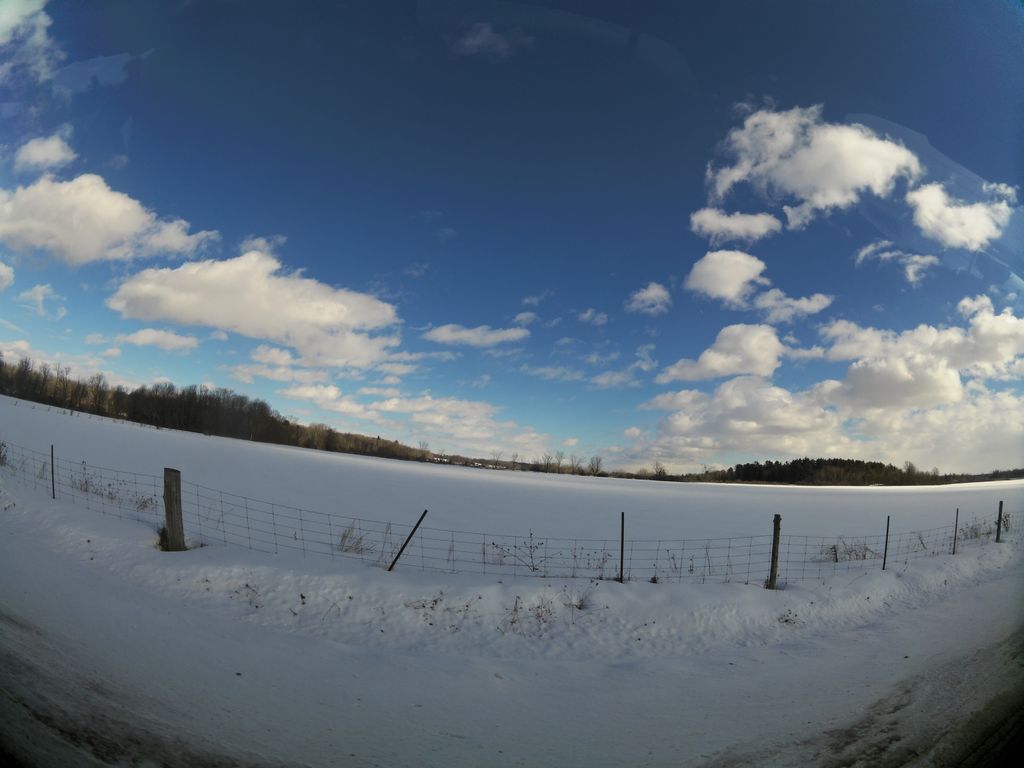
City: ottawa-gatineau